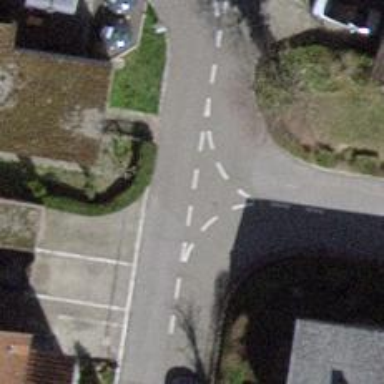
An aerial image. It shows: Smooth asphalt road in residential area.